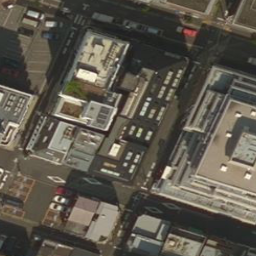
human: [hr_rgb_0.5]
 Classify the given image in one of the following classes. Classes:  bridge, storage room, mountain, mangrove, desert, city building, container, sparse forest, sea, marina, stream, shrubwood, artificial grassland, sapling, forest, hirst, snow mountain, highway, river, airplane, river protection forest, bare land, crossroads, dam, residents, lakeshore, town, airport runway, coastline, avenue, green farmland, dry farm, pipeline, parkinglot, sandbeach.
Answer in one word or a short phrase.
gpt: city building